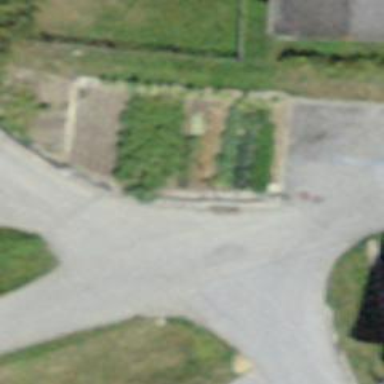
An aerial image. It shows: Red bench.